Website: macys
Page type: customer-info-address
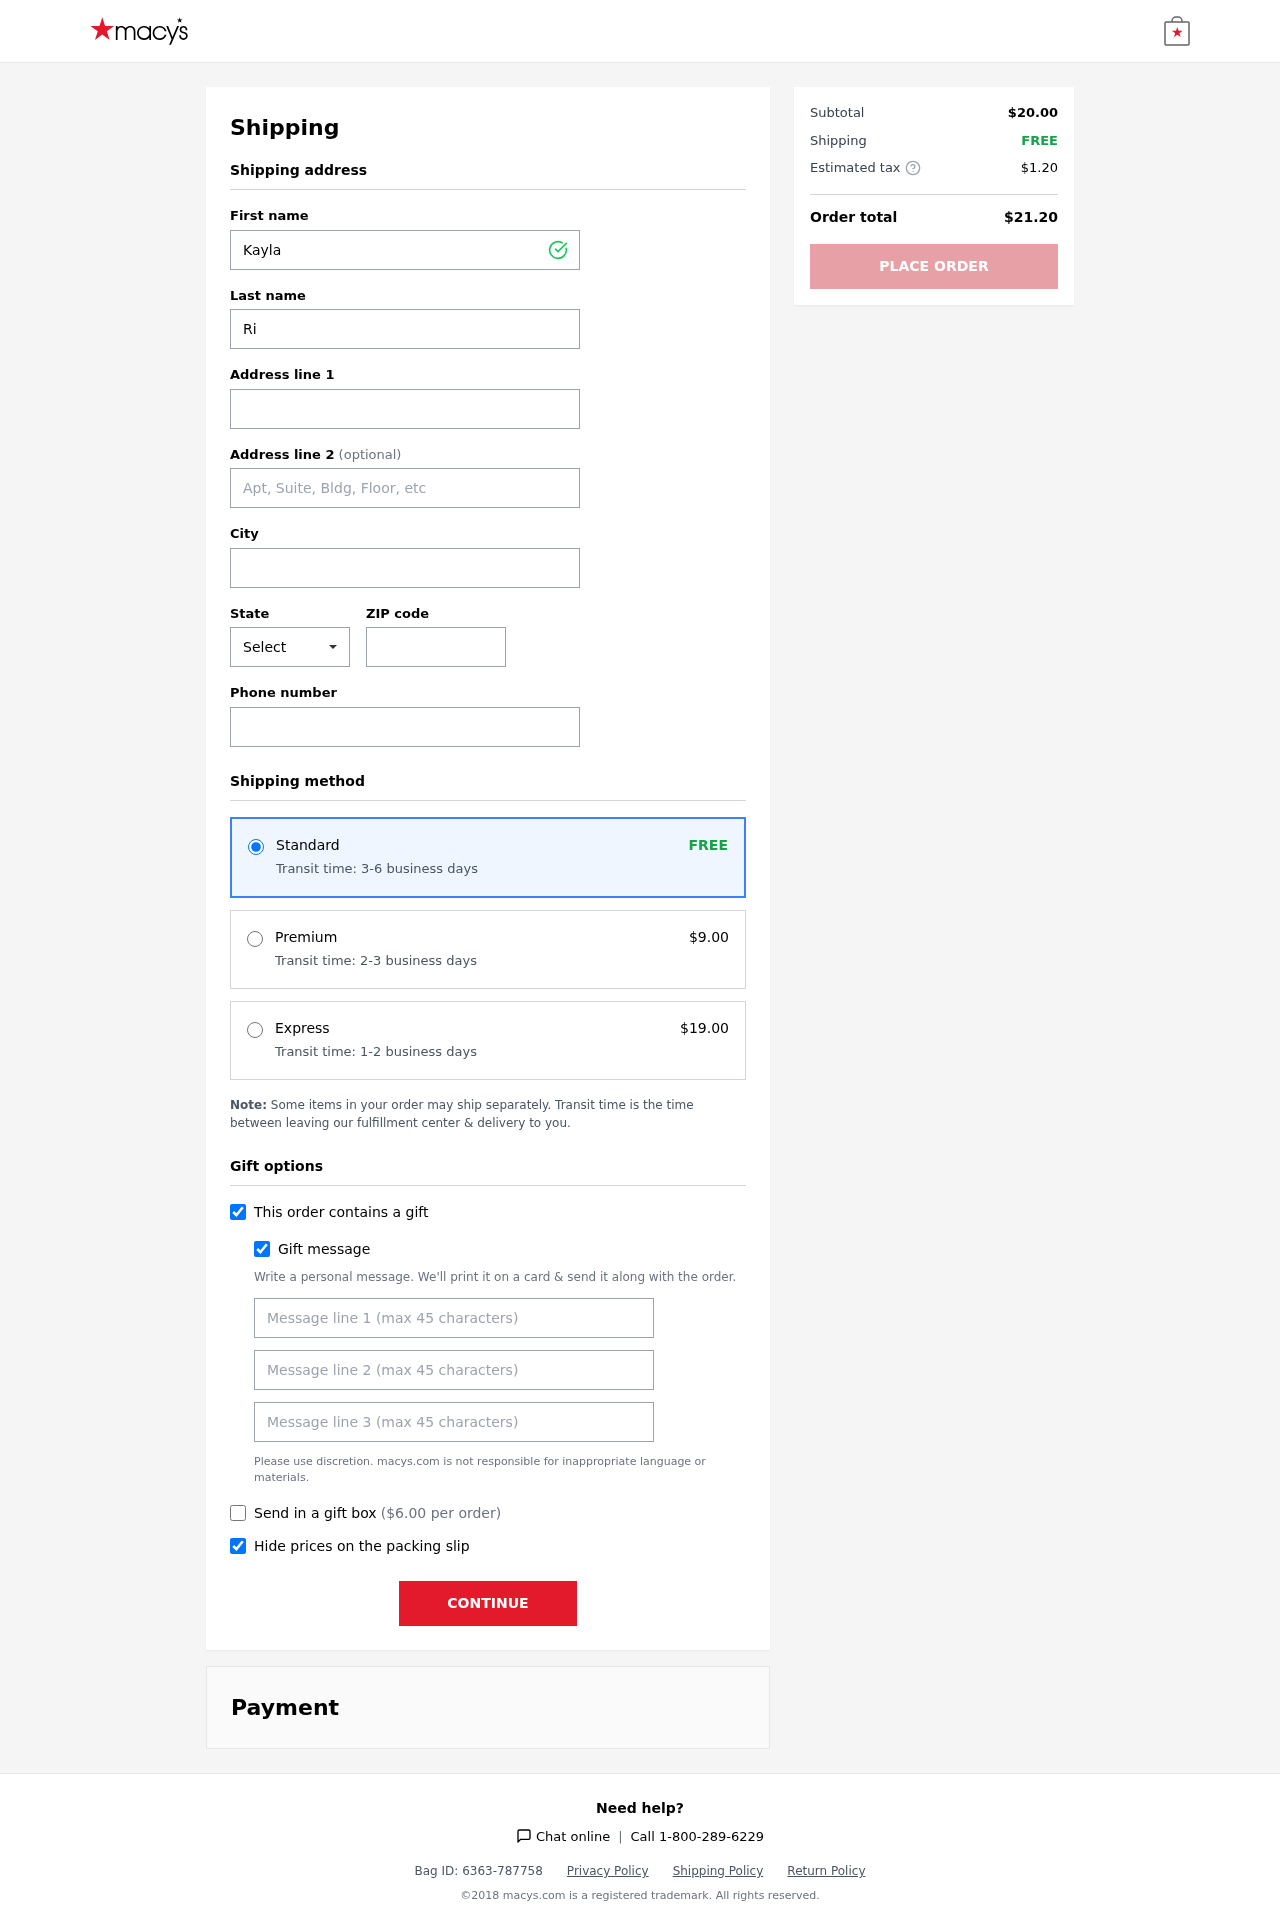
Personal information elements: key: PII_CITY
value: Port Kevinfort
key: PII_FIRSTNAME
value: Kayla
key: PII_GIFT_MESSAGE
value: Hey Tracy! I found this delicious orange mango juice that totally made me think of you—it’s perfect for brightening up any day. Enjoy every refreshing sip!  Kayla
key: PII_LASTNAME
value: Rice
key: PII_PHONE
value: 6482120494
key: PII_POSTCODE
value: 95352
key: PII_STATE_ABBR
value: CO
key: PII_STREET
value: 979 Faulkner Courts
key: PII_STREET2
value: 775 Bryan Lights
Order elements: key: ORDER_SHIPPING_STANDARD
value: FREE
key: ORDER_SHIPPING_STANDARD_TIME
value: Transit time: 3-6 business days
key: ORDER_SHIPPING_PREMIUM
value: $9.00
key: ORDER_SHIPPING_PREMIUM_TIME
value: Transit time: 2-3 business days
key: ORDER_SHIPPING_EXPRESS
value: $19.00
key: ORDER_SHIPPING_EXPRESS_TIME
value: Transit time: 1-2 business days
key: ORDER_GIFT_BOX_FEE
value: $6.00
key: ORDER_SUBTOTAL
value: $20.00
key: ORDER_SHIPPING_COST
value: FREE
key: ORDER_TAX
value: $1.20
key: ORDER_TOTAL
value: $21.20